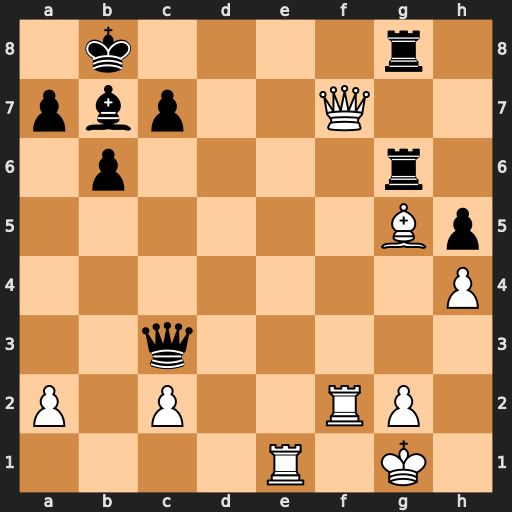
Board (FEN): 1k4r1/pbp2Q2/1p4r1/6Bp/7P/2q5/P1P2RP1/4R1K1
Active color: w
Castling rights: -
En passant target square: -
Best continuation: Re8+ Bc8 Rxg8 Rxg8 Qxg8 Qe1+ Rf1